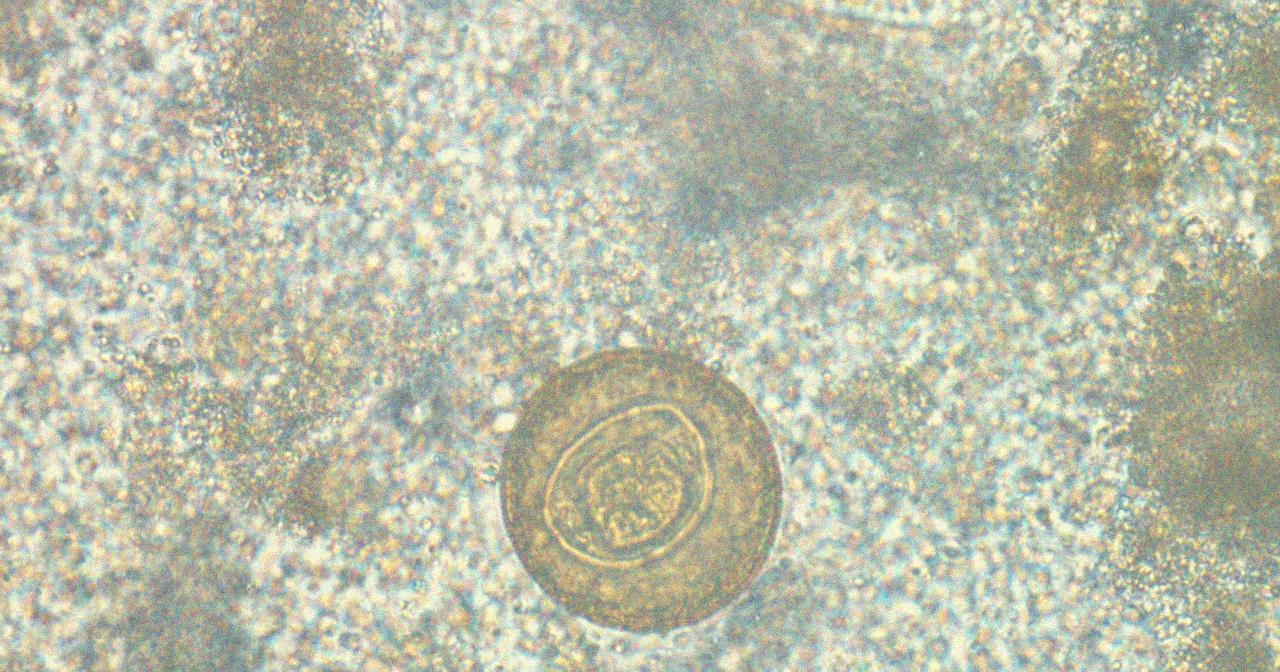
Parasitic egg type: Hymenolepis diminuta